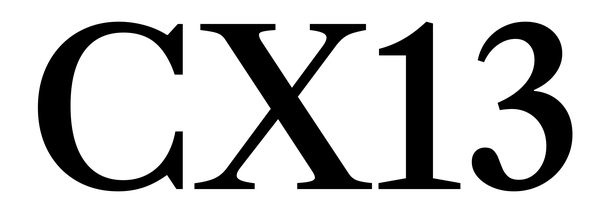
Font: LibreCaslonText_Medium